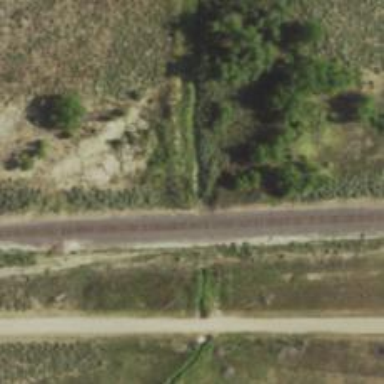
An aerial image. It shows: Irrigation culvert tunnel for service purposes.